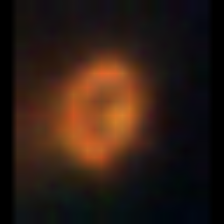
Taxon: NanoPlankton
Group: Other